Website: macys
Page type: gifting
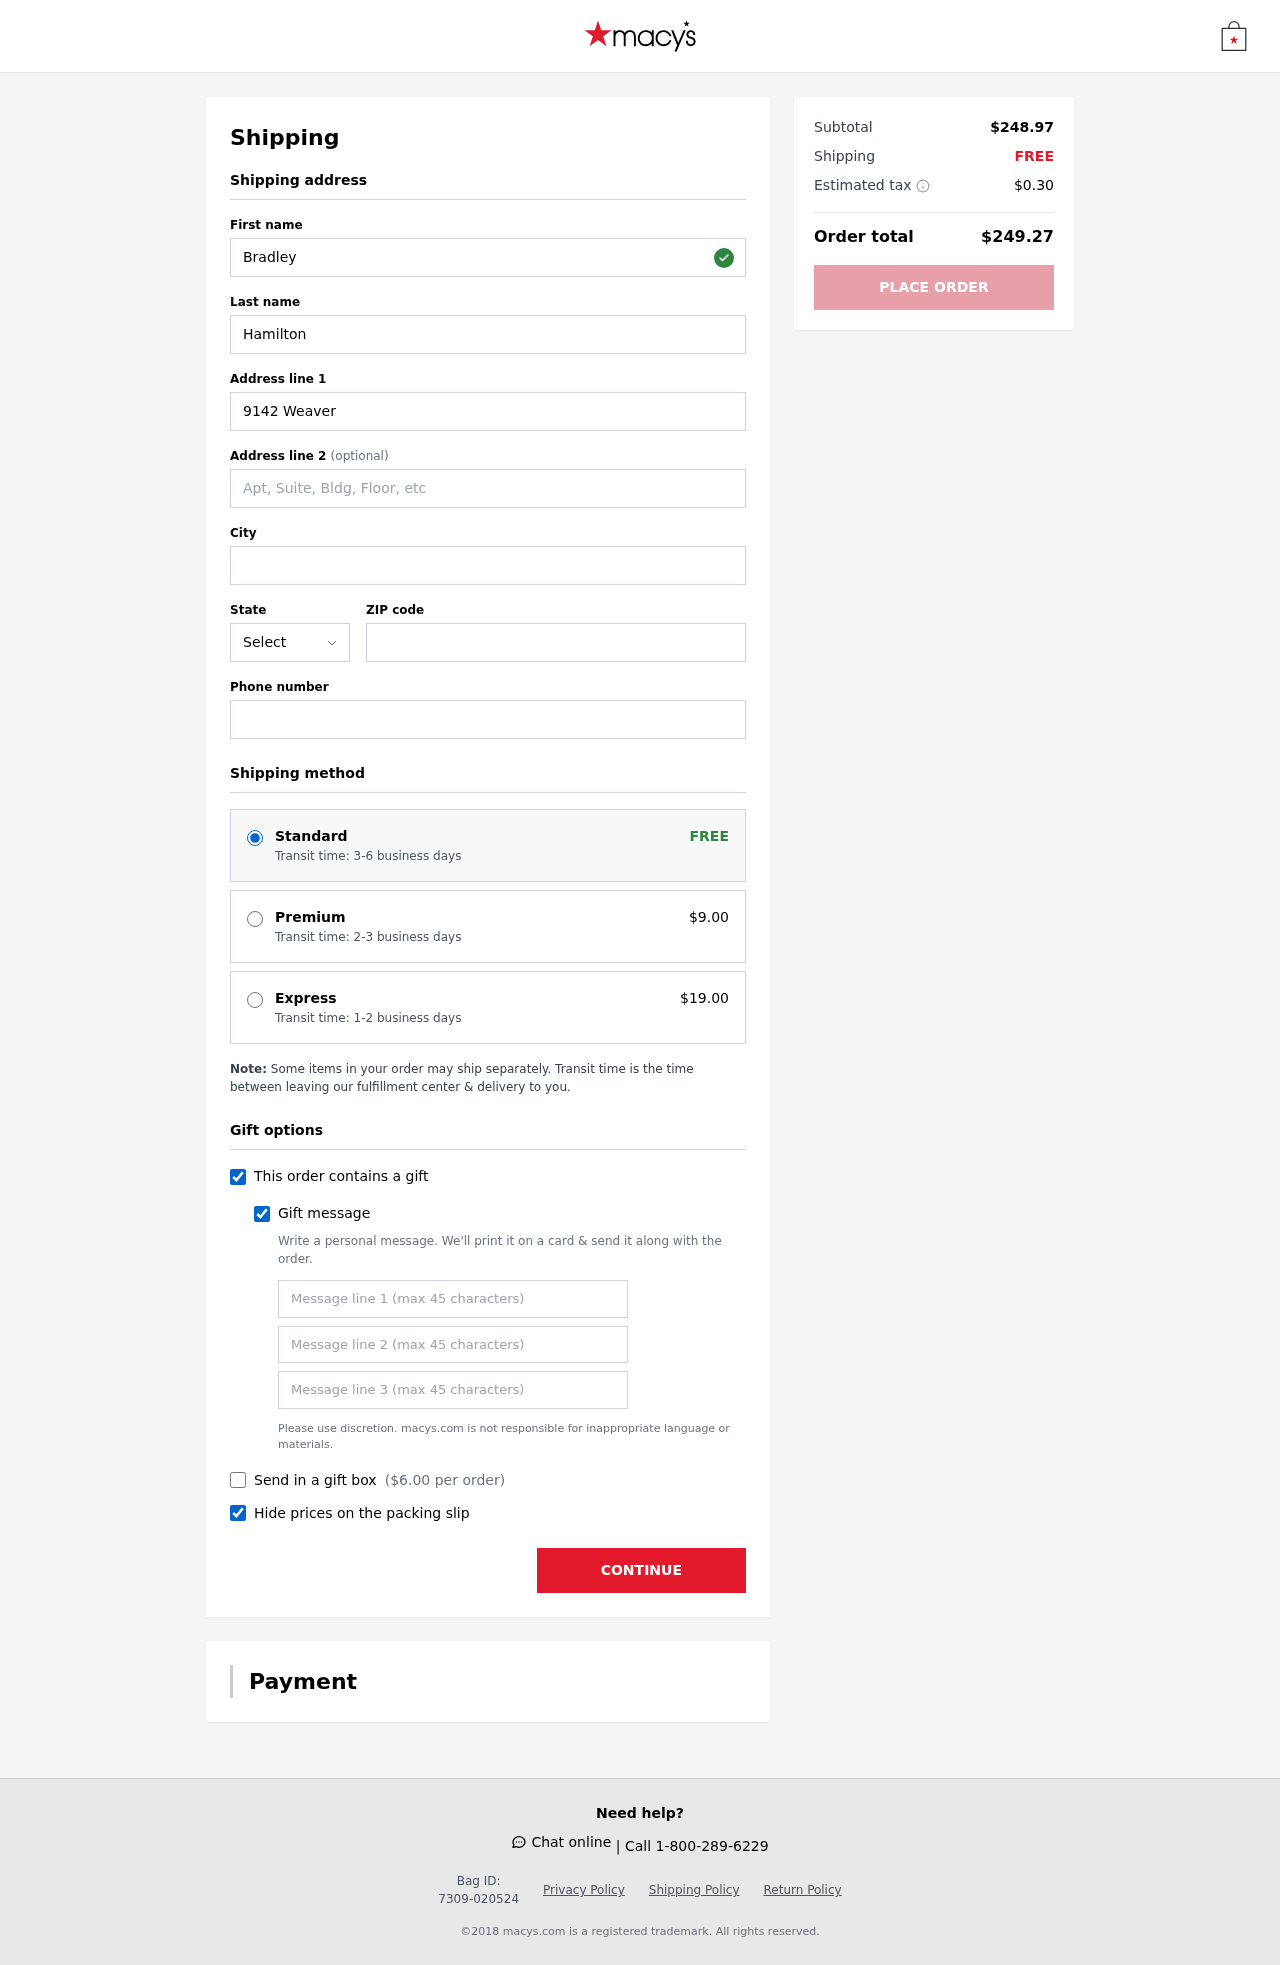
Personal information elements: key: PII_STATE_ABBR
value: VA
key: PII_FIRSTNAME
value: Bradley
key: PII_LASTNAME
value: Hamilton
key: PII_STREET
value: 9142 Weaver Terrace
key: PII_STREET2
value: Suite 876
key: PII_CITY
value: West Peterfurt
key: PII_POSTCODE
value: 80505
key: PII_PHONE
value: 3376869619
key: PII_GIFT_MESSAGE
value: Happy early birthday, Lisa! I spotted these booties and immediately thought of you—perfect for all your fall adventures! Hope they add a little extra sparkle to your special day.  Bradley
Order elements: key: ORDER_SHIPPING_STANDARD
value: Transit time: 3-6 business days
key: ORDER_SHIPPING_PREMIUM
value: Transit time: 2-3 business days
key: ORDER_SHIPPING_PREMIUM_PRICE
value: $9.00
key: ORDER_SHIPPING_EXPRESS
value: Transit time: 1-2 business days
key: ORDER_SHIPPING_EXPRESS_PRICE
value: $19.00
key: ORDER_GIFT_BOX_PRICE
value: $6.00
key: ORDER_SUBTOTAL
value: $248.97
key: ORDER_SHIPPING_COST
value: FREE
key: ORDER_TAX
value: $0.30
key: ORDER_TOTAL
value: $249.27